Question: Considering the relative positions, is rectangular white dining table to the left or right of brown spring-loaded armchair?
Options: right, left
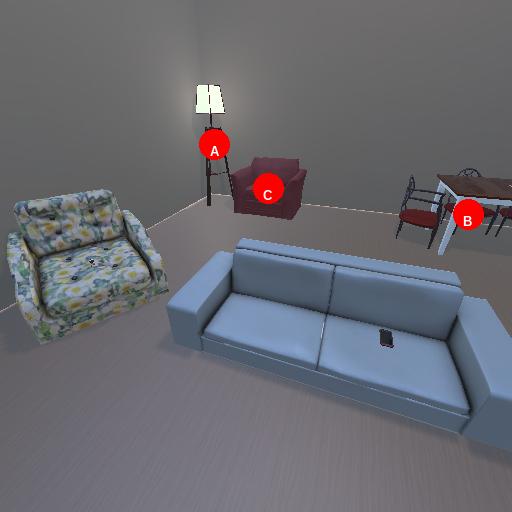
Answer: right